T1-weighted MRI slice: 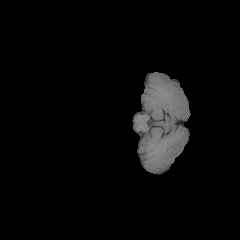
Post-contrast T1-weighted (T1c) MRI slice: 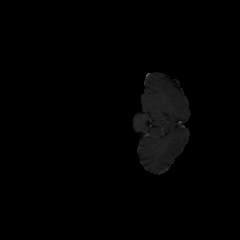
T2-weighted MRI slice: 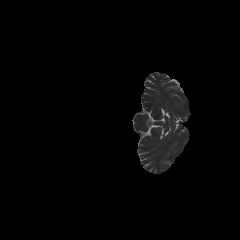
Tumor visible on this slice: no